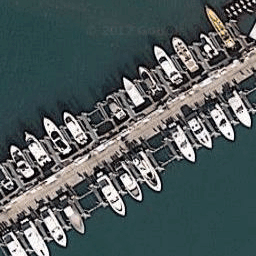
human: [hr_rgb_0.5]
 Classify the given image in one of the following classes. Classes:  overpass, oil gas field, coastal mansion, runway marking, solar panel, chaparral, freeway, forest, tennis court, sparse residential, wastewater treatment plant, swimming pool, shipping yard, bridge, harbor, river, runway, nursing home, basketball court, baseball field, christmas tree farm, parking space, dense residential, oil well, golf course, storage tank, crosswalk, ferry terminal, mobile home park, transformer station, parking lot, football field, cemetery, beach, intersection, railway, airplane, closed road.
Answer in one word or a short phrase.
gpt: harbor